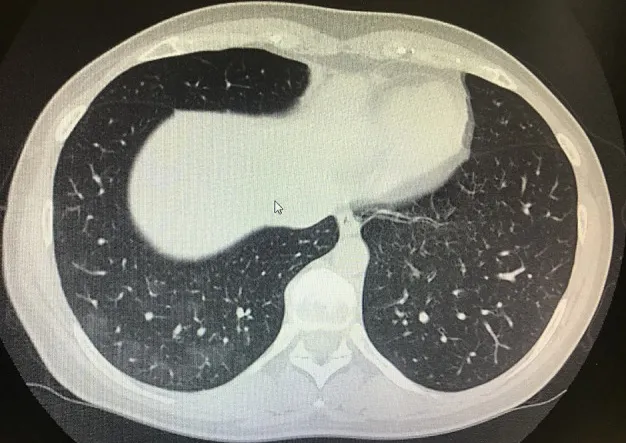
Lung CT scan after treatment with pneumonia resolution.
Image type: radiology (ct)